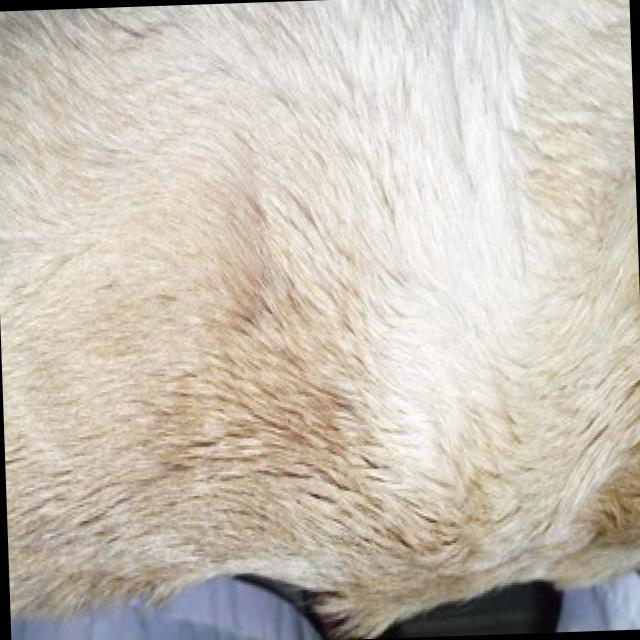
Canine fungal skin infection — characterized by alopecia, scaling, crusting, and circular lesions. Common agents include Malassezia and Candida species.